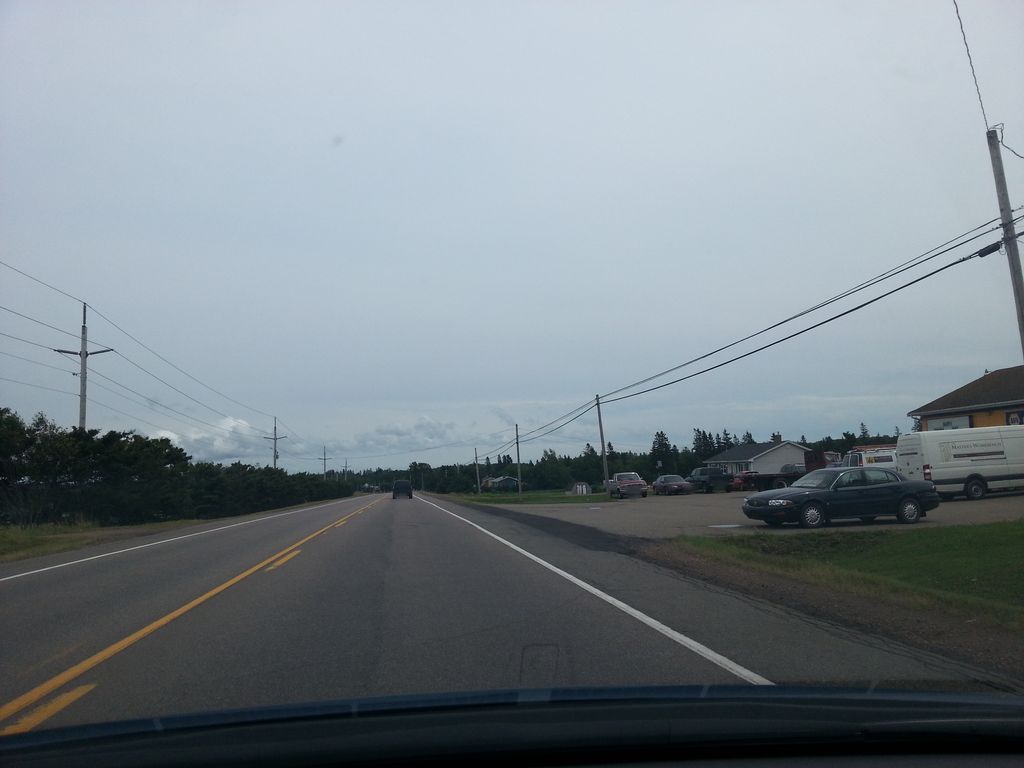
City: charlottetown